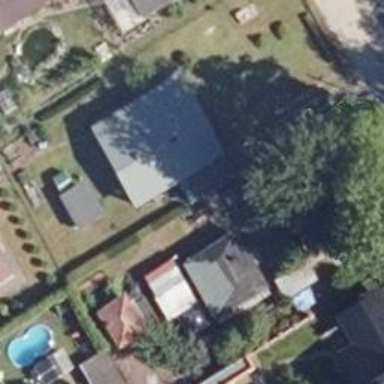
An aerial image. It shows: Simple house.